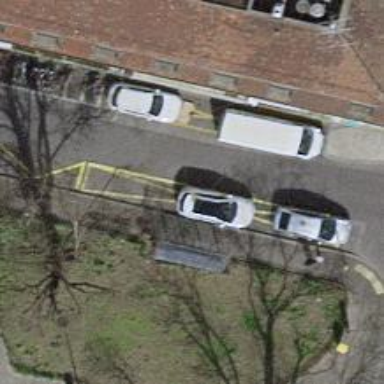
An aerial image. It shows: Taxi stand.